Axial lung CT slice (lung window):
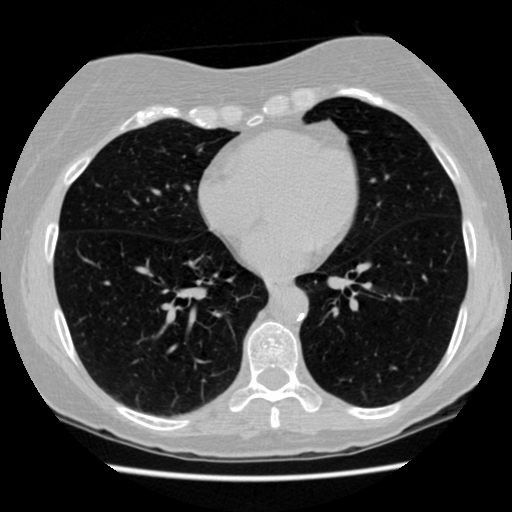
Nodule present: no